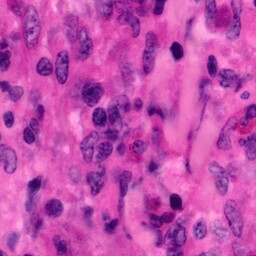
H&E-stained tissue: Pancreatic